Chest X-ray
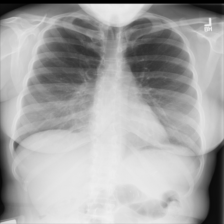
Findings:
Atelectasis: negative
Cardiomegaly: negative
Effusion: negative
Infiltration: negative
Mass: negative
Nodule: negative
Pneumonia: negative
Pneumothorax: negative
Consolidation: negative
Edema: negative
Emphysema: negative
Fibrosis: negative
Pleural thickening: negative
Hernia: negative